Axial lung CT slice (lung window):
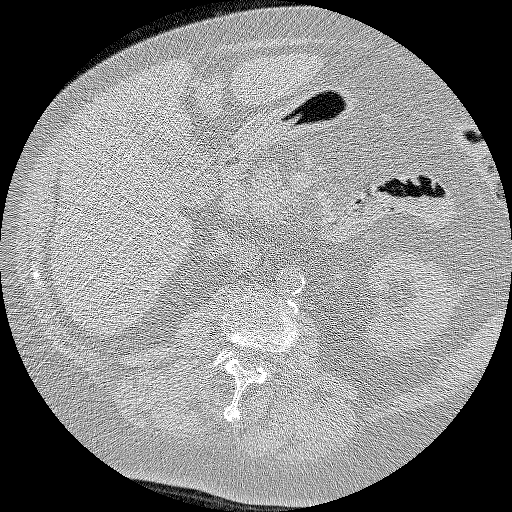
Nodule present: no